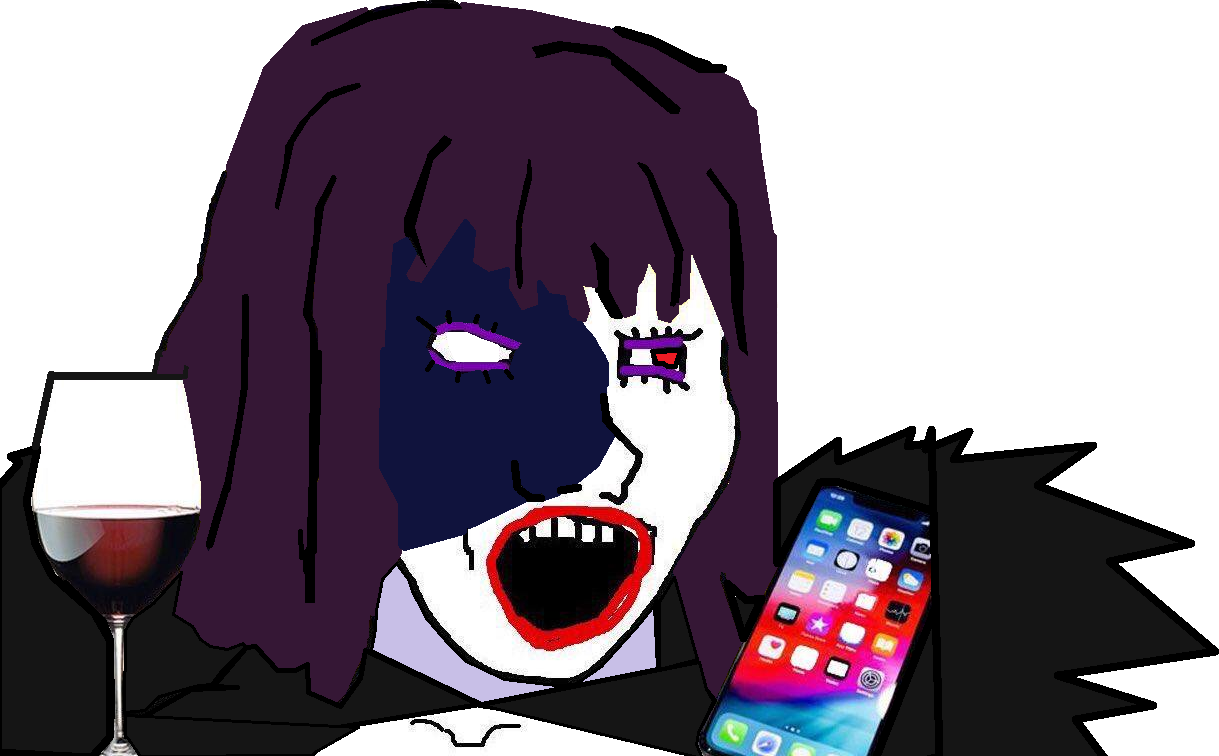
Label: 5_Soyjak